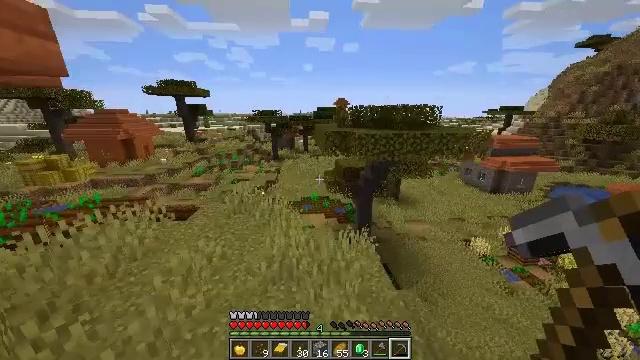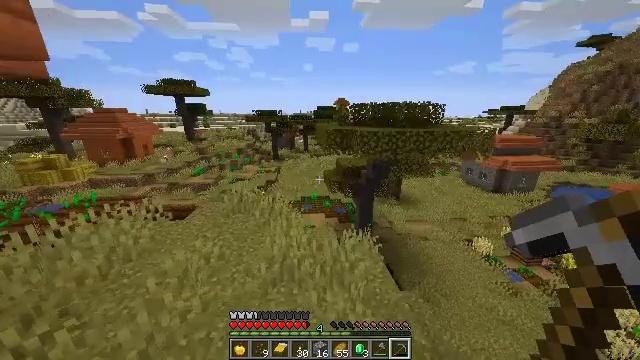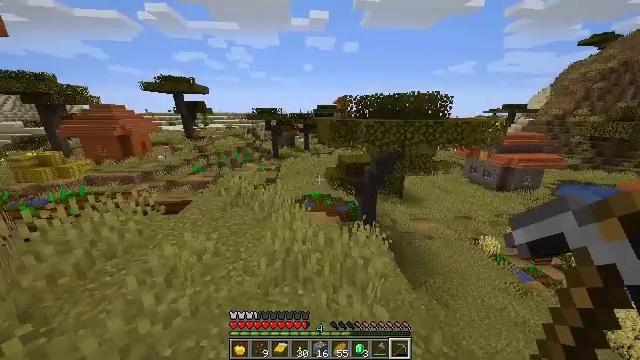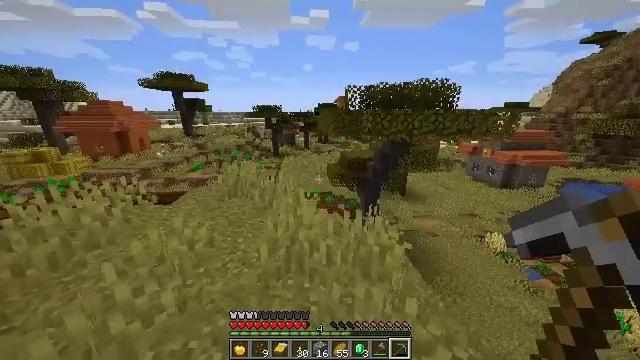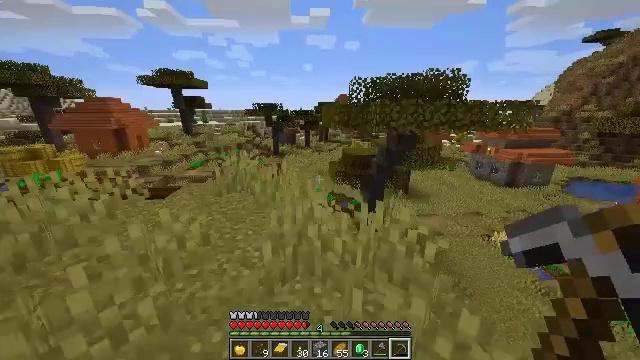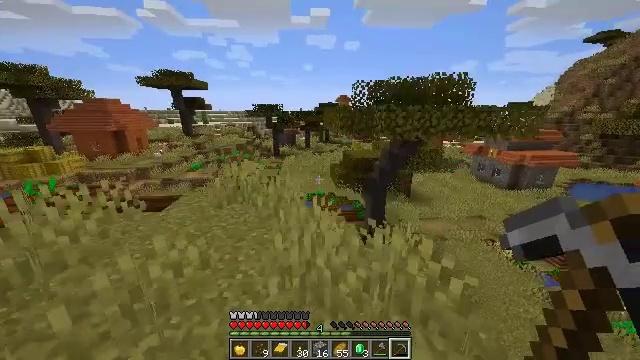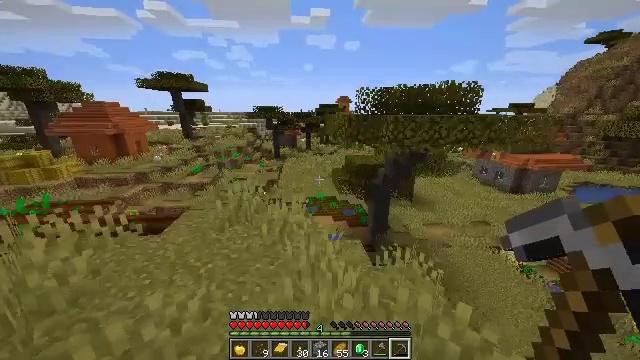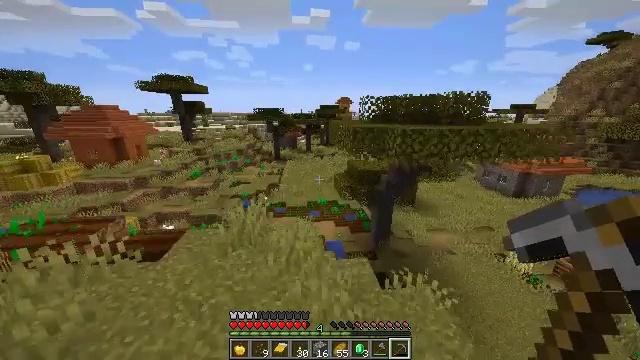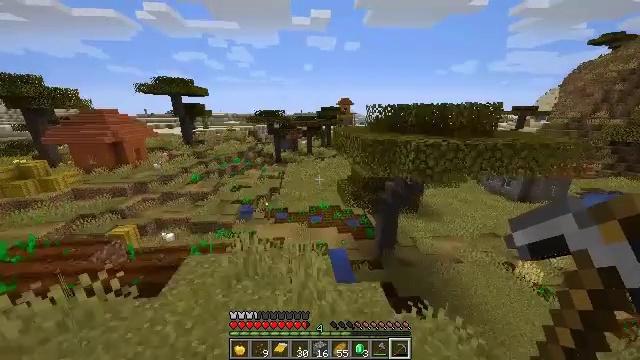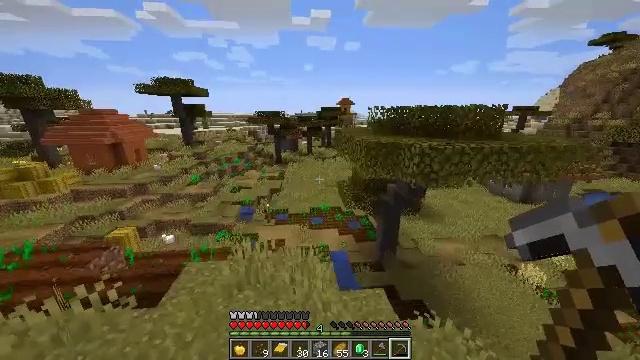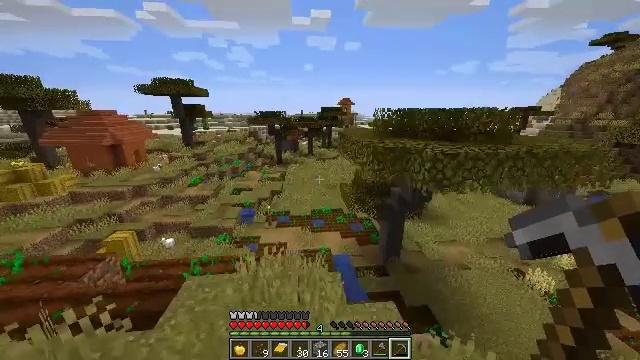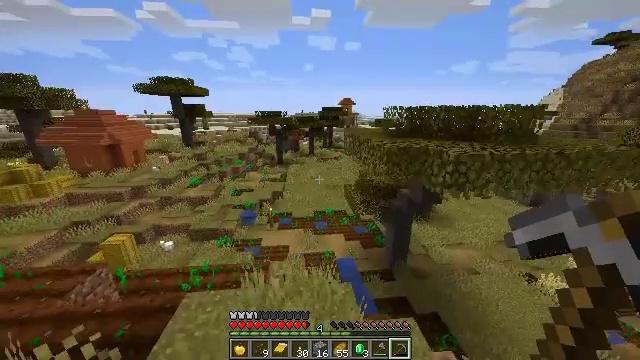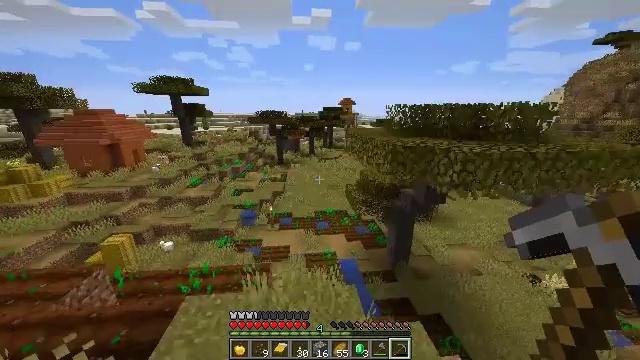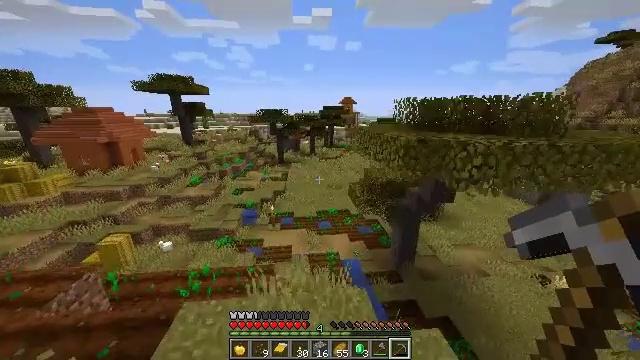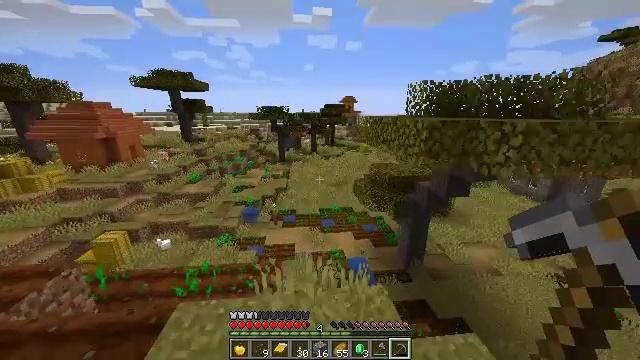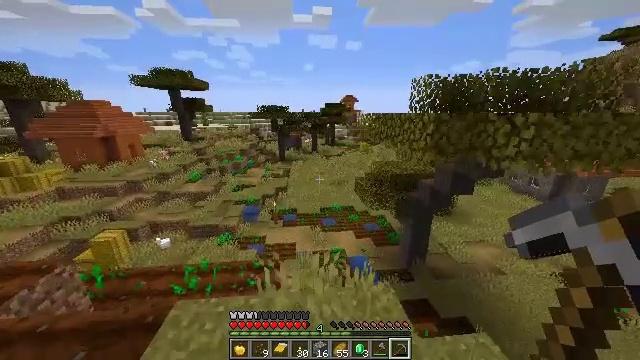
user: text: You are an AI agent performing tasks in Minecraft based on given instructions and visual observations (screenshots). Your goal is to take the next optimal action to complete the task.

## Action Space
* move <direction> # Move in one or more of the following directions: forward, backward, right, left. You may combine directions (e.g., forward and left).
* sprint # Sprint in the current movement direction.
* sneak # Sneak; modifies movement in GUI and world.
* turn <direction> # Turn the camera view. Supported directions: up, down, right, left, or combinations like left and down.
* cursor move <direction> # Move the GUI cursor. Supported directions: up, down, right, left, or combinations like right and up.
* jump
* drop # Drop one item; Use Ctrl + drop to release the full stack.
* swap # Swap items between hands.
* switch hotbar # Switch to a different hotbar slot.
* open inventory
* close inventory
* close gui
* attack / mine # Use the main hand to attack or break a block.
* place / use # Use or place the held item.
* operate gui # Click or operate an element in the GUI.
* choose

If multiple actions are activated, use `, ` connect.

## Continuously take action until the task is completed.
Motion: motion action
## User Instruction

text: Harvest yellow terracotta for crafting.
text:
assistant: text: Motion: move forward and move left, jump
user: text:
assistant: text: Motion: move forward and move left, jump
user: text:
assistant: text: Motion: move forward and move left, jump
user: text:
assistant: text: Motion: move forward and move left, jump
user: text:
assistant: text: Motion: move forward and move left, jump
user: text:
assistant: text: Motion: move forward and move left, jump
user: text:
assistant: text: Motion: move forward and move left, jump
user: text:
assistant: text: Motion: move forward and move left, jump
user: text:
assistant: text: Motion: move forward and move left, jump
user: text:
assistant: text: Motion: move forward and move left, jump
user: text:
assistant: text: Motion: move forward and move left, jump
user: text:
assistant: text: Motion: move forward and move left
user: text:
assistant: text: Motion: move forward and move left
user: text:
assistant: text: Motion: move forward and move left
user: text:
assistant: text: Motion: move forward and move left
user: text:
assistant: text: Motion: move forward and move left
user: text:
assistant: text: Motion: move forward
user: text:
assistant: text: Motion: move forward
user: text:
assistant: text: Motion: move forward
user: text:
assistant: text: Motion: move forward and move right, turn left and down
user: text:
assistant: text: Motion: move forward and move right, turn down
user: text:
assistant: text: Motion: move forward and move right, turn down
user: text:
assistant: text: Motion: move forward and move right
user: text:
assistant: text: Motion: move forward and move right
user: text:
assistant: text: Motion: move forward
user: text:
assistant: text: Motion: move forward
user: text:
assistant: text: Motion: move forward
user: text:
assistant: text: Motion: move forward, turn left
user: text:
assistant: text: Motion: move forward
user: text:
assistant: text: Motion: move forward